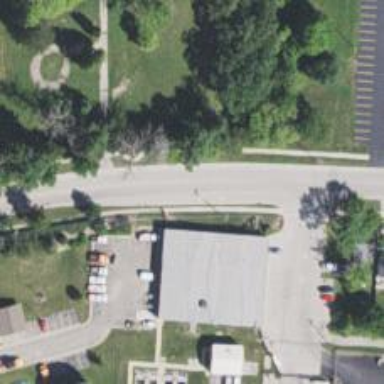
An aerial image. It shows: Residential road with asphalt surface and separate sidewalk.